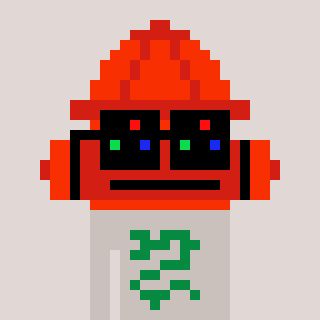
a pixel art character with square black sunglasses, a fire hydrant-shaped head and a foggrey-colored body on a warm background